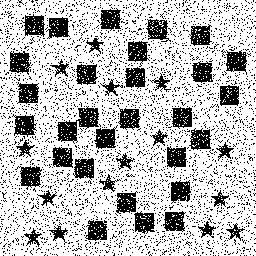
Squares: 29
Triangles: 0
Stars: 15
Total shapes: 44